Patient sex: M
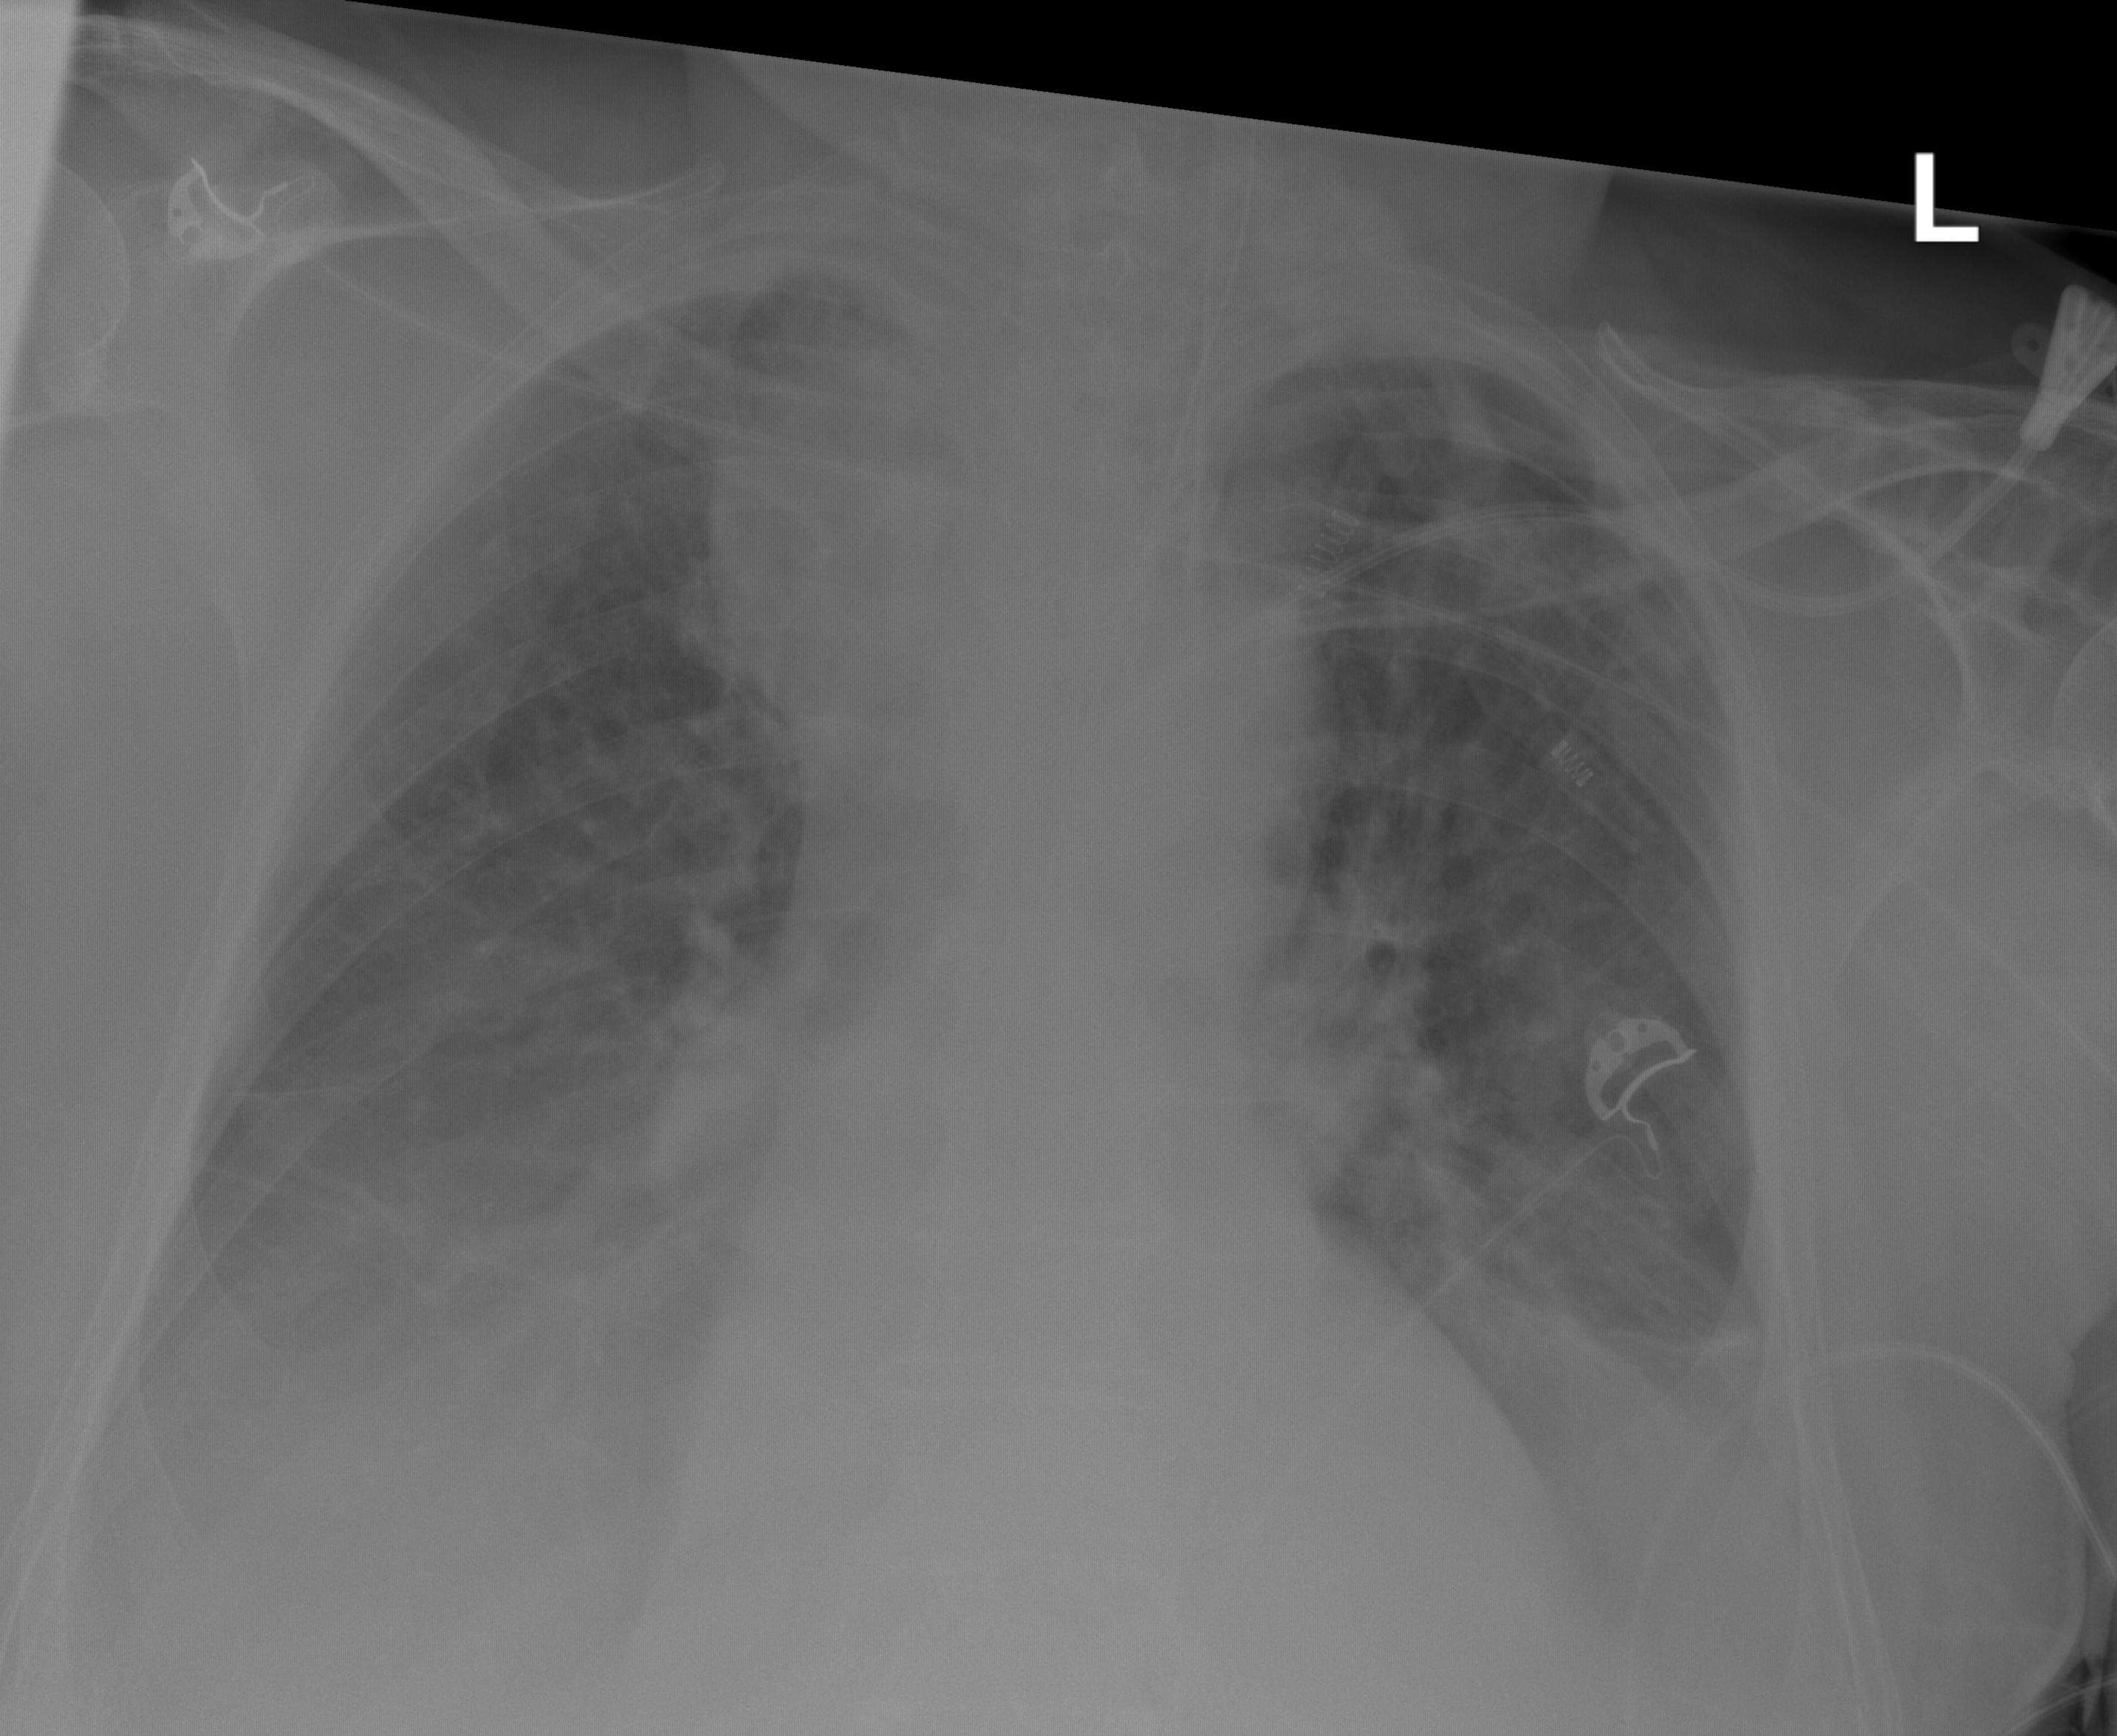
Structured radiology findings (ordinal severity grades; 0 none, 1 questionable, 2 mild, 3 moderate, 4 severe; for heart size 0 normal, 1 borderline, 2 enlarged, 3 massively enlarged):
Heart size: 0
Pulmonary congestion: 2
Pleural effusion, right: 3
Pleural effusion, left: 3
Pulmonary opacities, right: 0
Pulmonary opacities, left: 0
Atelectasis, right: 2
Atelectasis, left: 2